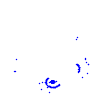
Particle: electron